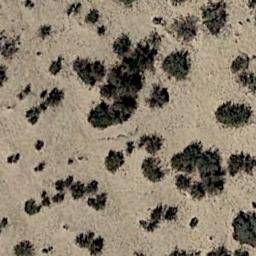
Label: chaparral